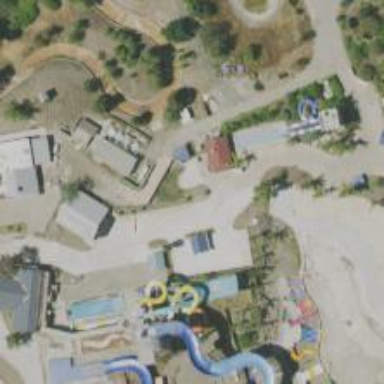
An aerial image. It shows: Water slide attraction.